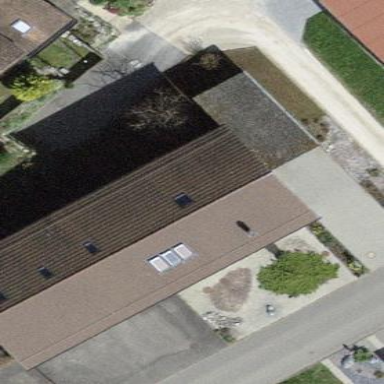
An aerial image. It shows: Building with tiled roof.